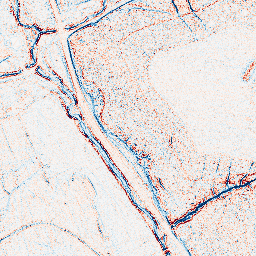
Category: edge_preserving
Decomposition family: anisotropic_diffusion
Decomposition parameters: iterations: 5
kappa: 50
gamma: 0.05
Upsampling method: lanczos
Upsampling parameters: scale: 8
Upsampling scale: 8